Question: I better explain my problem with an Image
I have a and a which is passing through that contour.
At the point of contour and line I want to draw a perpendicular line at the intersection point of a line and contour up to a particular distance.
I know the point as well as of the line.
For reference I am attaching this Image.

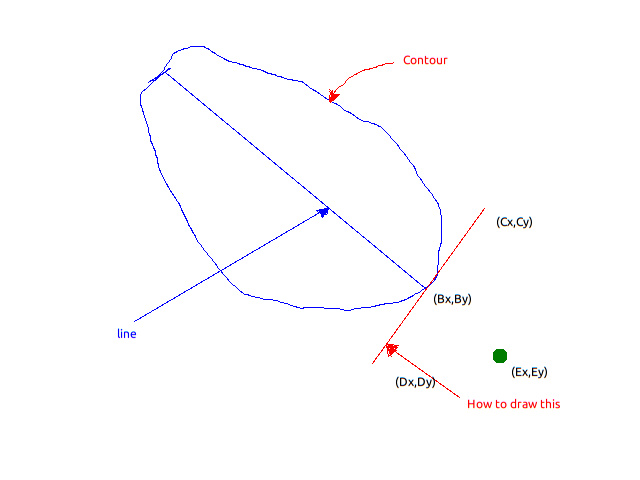
Answer: If the blue line in your picture goes from point A to point B, and you want to draw the red line at point B, you can do the following:
1. Get the direction vector going from A to B. This would be: v.x = B.x - A.x; v.y = B.y - A.y;
2. Normalize the vector: mag = sqrt (v.x*v.x + v.y*v.y); v.x = v.x / mag; v.y = v.y / mag;
3. Rotate the vector 90 degrees by swapping x and y, and inverting one of them. Note about the rotation direction: In OpenCV and image processing in general x and y axis on the image are not oriented in the Euclidian way, in particular the y axis points down and not up. In Euclidian, inverting the final x (initial y) would rotate counterclockwise (standard for euclidean), and inverting y would rotate clockwise. In OpenCV it's the opposite. So, for example to get clockwise rotation in OpenCV: temp = v.x; v.x = -v.y; v.y = temp;
4. Create a new line at B pointing in the direction of v: C.x = B.x + v.x * length; C.y = B.y + v.y * length; (Note that you can make it extend in both directions by creating a point D in the opposite direction by simply negating length.)